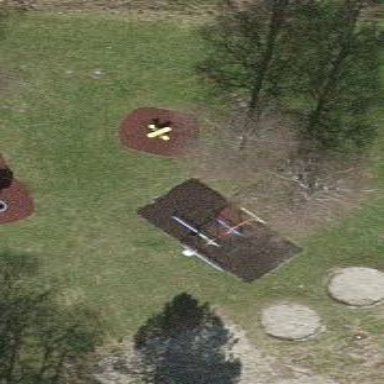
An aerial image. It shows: Playground area for leisure land.